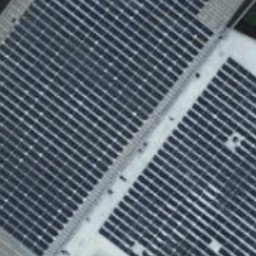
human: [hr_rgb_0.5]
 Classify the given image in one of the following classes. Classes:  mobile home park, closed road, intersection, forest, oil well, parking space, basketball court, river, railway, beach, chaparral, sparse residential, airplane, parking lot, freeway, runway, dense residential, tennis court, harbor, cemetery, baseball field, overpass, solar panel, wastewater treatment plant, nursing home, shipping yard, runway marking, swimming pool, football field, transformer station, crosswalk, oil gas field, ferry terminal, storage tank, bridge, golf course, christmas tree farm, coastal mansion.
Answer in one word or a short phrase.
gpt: solar panel